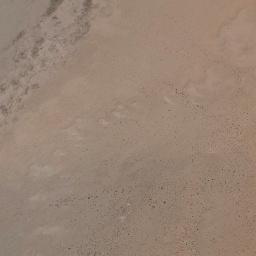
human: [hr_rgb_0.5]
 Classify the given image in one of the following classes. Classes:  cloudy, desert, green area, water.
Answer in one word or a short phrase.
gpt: desert